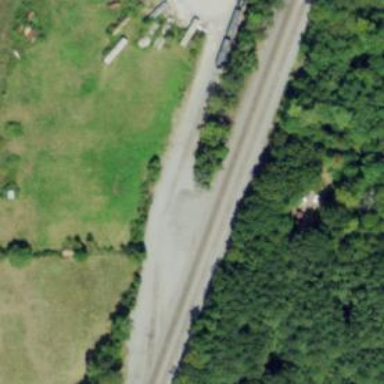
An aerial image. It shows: Rail spur service.